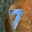
Label: 7